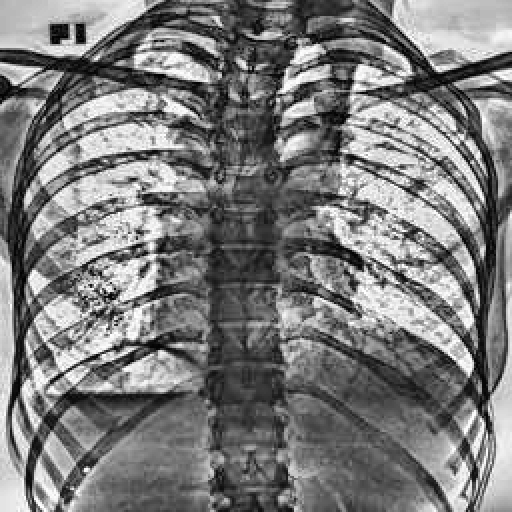
Finding: TUBERCULOSIS